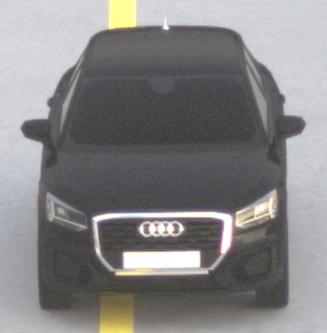
Make: Audi
Model: Q2
Model produced from: 2016
Model produced until: 2020
Doors: 5
Color: black
Road condition: dry road
Daytime: sunrise or sunset
Contrast: low contrast